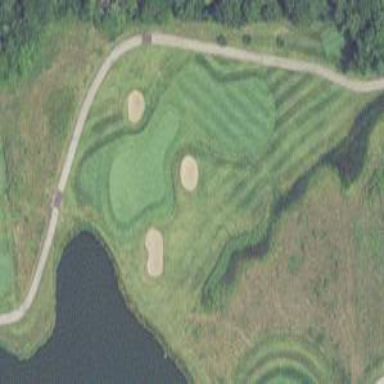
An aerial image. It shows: Golf hole.